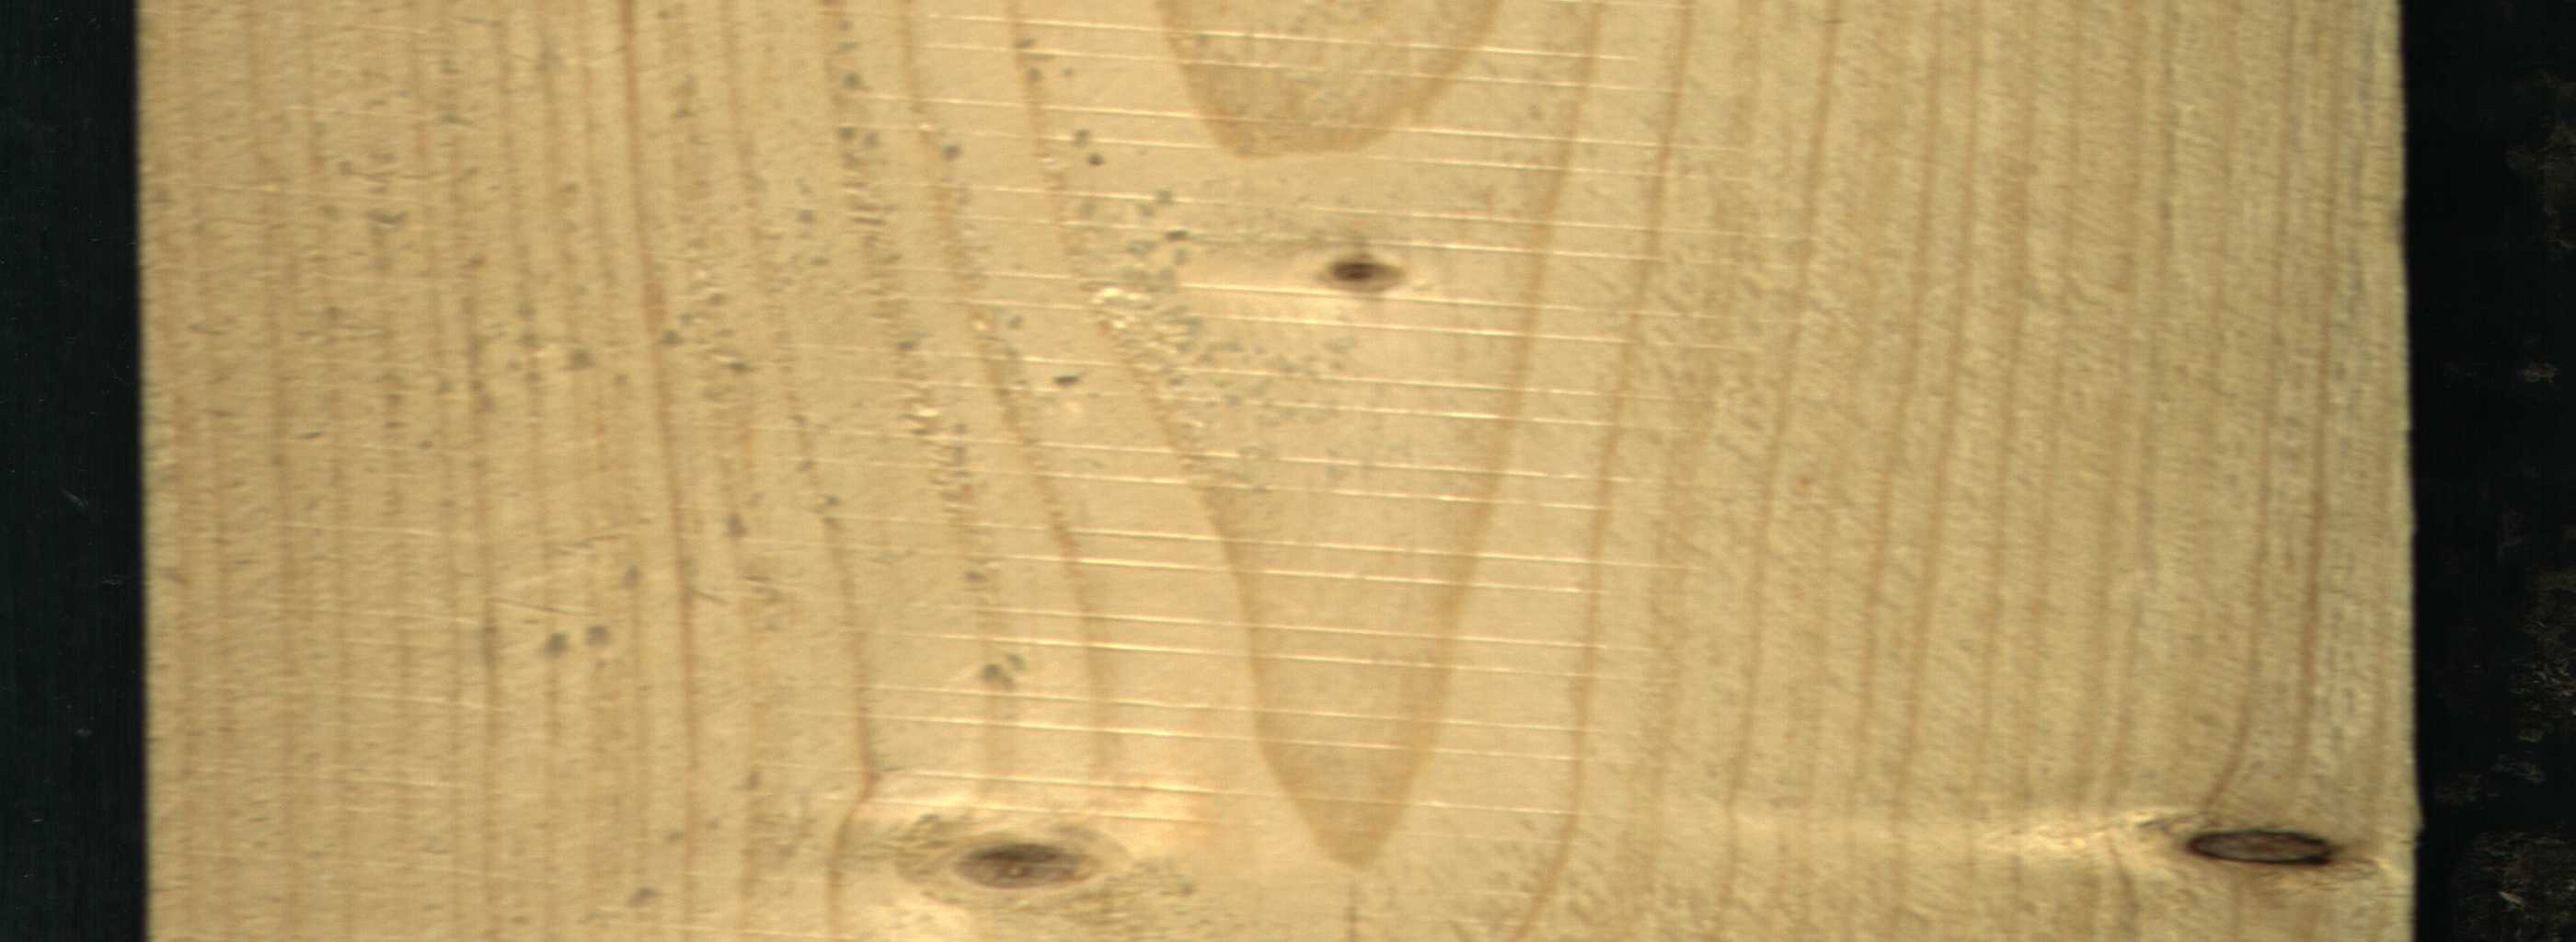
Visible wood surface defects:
Dead_Knot
Live_Knot
Live_Knot